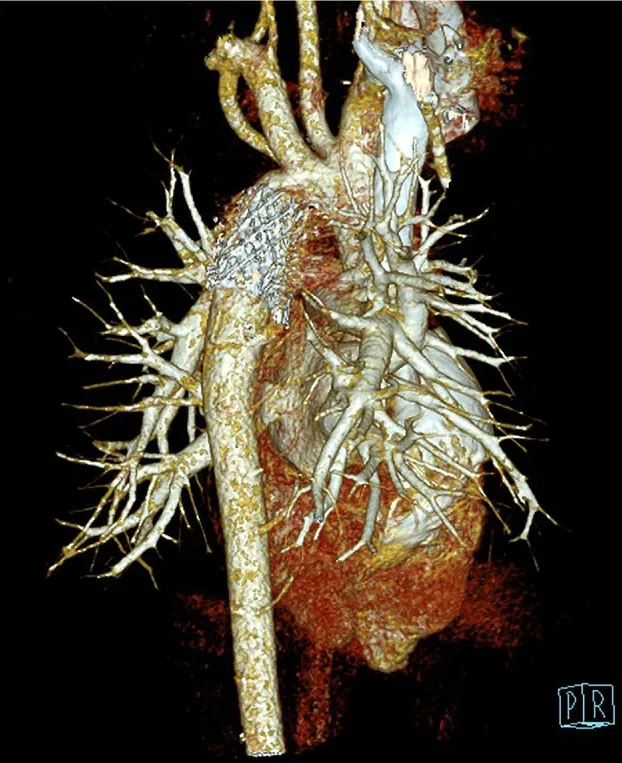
Computed tomography angiography postoperatively showing the coarctated descending aorta after endovascular stent dilatation.
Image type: radiology (ct)